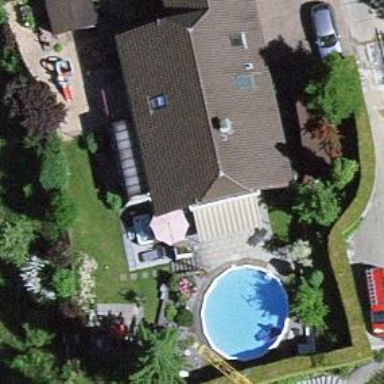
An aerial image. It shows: Residential building.